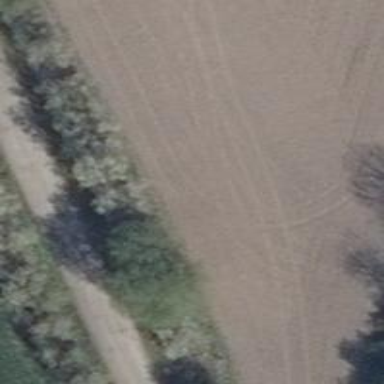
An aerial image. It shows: Row of trees in natural setting.